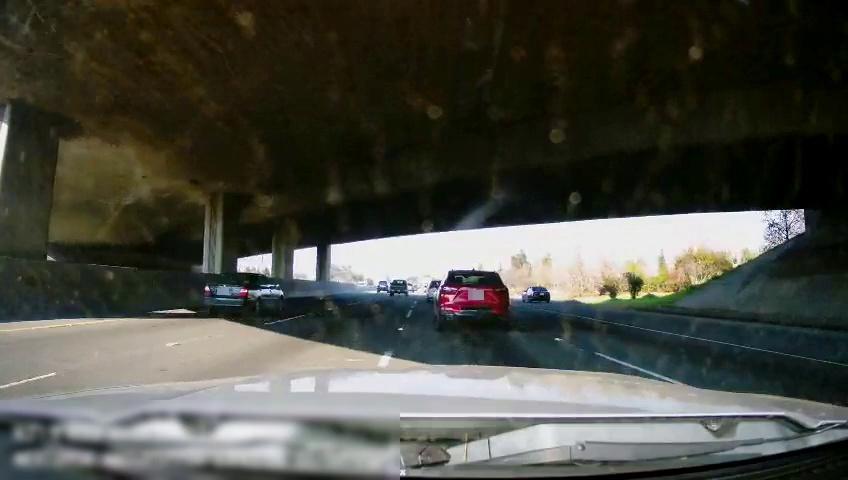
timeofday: Day
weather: Sunny
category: Drivable Space
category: Vehicles | SUV
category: Vehicles | Truck
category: Vehicles | SUV
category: Vehicles | Car
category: Vehicles | SUV
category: Vehicles | Car
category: Lanes | Alternate Lane
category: Lanes | Current Lane
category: Lanes | Alternate Lane
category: Lanes | Alternate Lane
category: Lanes | Alternate Lane